Interaction volume radius: 10 \u00c5
Interaction volume height: 15 \u00c5
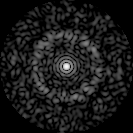
Disorder parameter: 0.8485